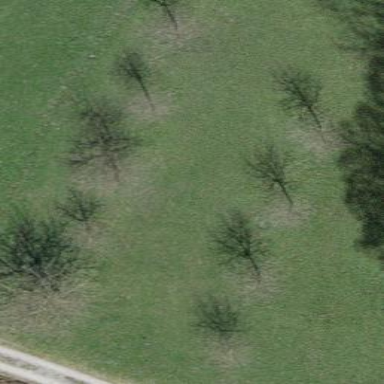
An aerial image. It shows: Orchard.